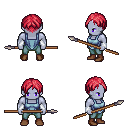
a pixel art fantasy rpg character, male body template, dark elf, purple skin, blue vest, teal pants, ruby red parted hairstyle, white cloth bracers, brown shoes, spear, four views (front, back, left, right), 2x2 character sprite sheet, small pixel art, hard edges, no anti-aliasing